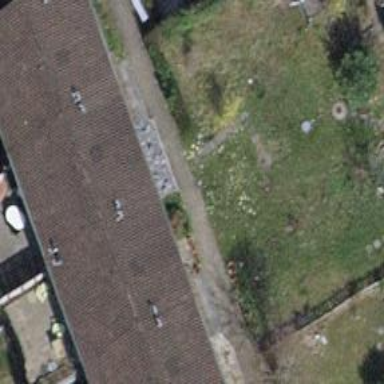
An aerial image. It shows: House with pitched roof.